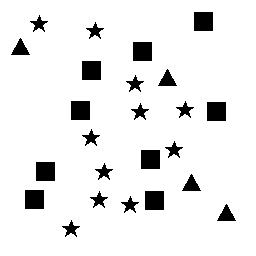
Squares: 9
Triangles: 4
Stars: 11
Total shapes: 24